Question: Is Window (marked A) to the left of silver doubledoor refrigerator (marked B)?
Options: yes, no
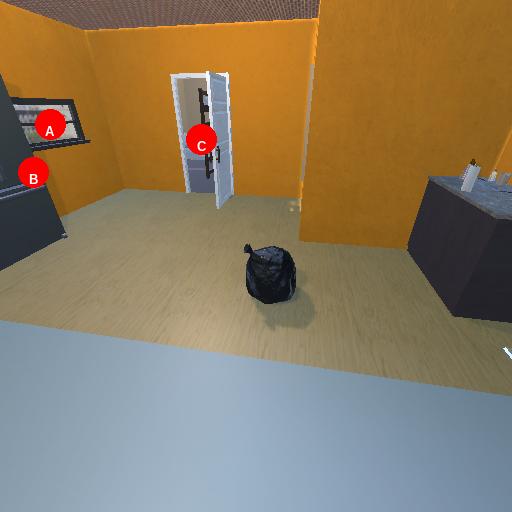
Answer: yes